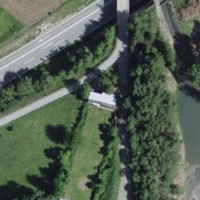
EUNIS habitat code: 55
Species observed at this site:
Salvia pratensis